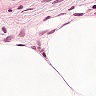
Metastatic tissue present: no